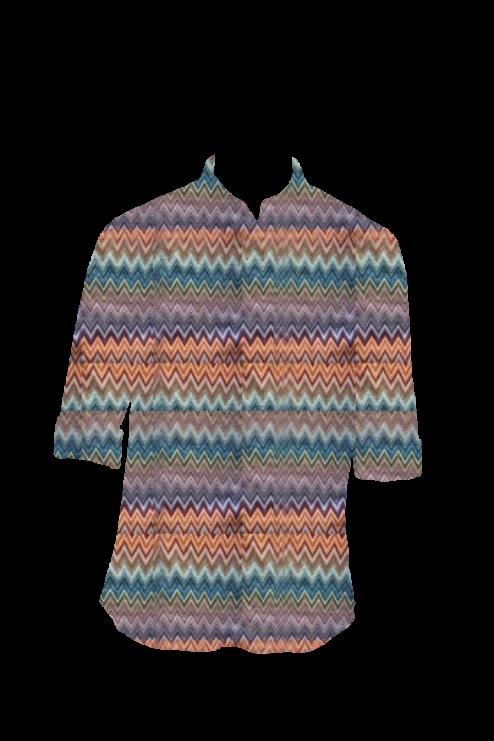
multi chevron top